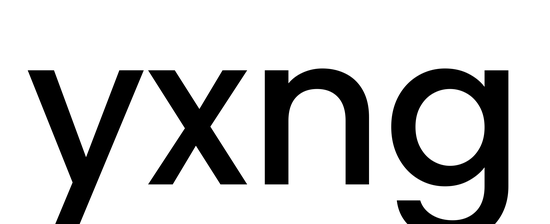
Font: Poppins-Medium